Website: walmart
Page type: account-selection
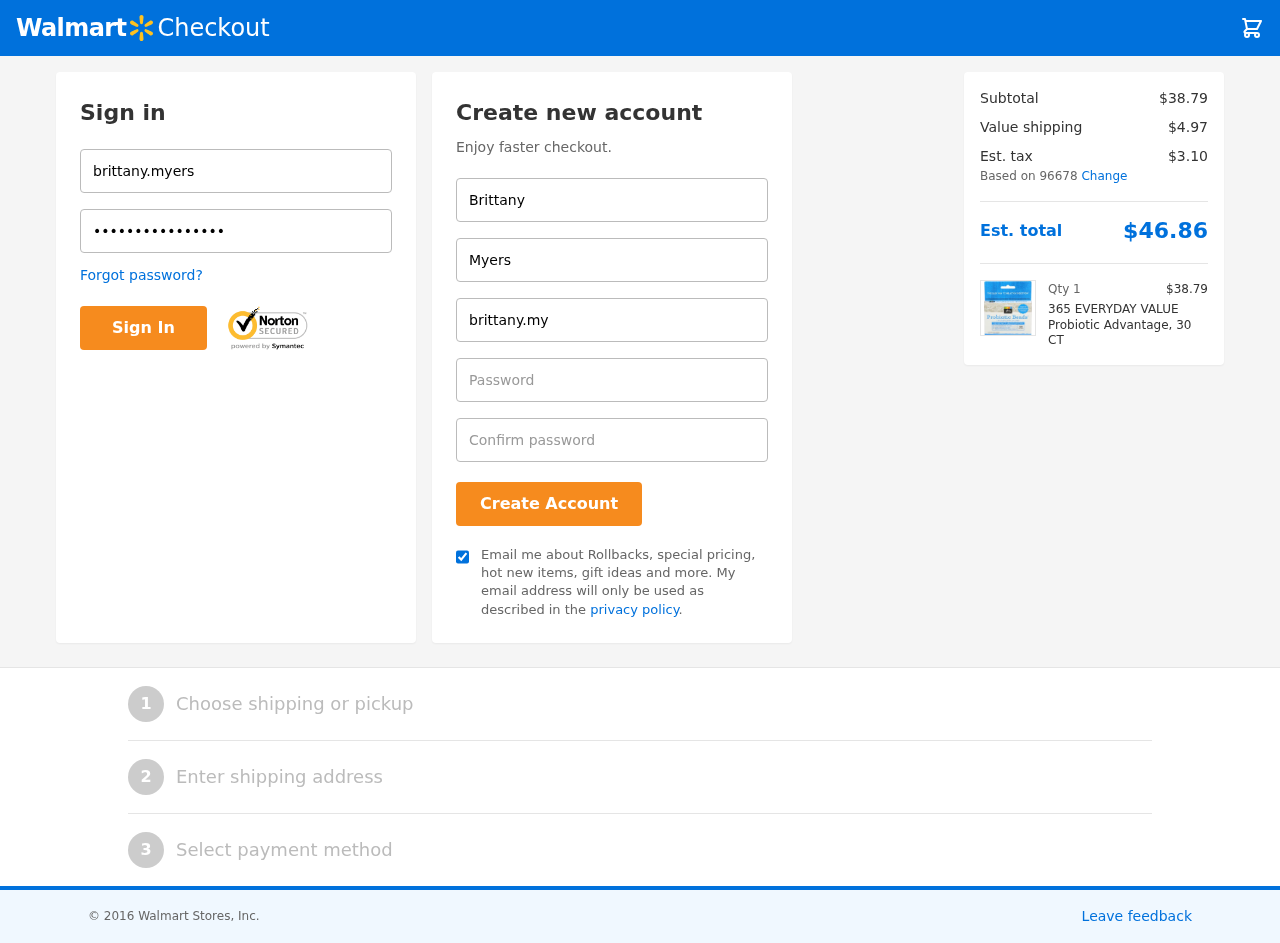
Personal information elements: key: PII_EMAIL
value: brittany.myers@gmail.com
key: PII_FIRSTNAME
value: Brittany
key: PII_LASTNAME
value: Myers
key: PII_LOGIN_USERNAME
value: brittany.myers
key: PII_POSTCODE
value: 96678
Product elements: key: PRODUCT1_NAME
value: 365 EVERYDAY VALUE Probiotic Advantage, 30 CT
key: PRODUCT1_PRICE
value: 38.79
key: PRODUCT1_QUANTITY
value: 1
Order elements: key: ORDER_SUBTOTAL
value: $38.79
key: ORDER_SHIPPING_COST
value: $4.97
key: ORDER_TAX
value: $3.10
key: ORDER_TOTAL
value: $46.86